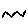
Label: zigzag